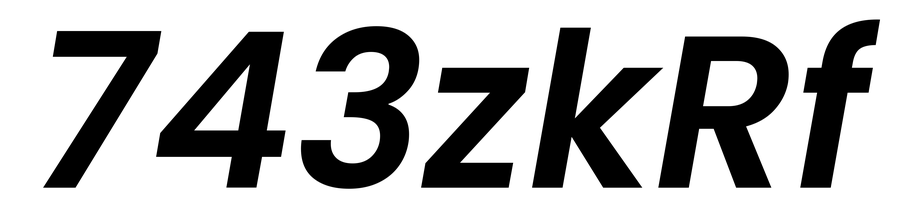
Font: Poppins-SemiBoldItalic